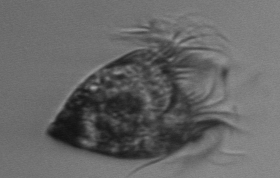
Label: Pelagostrobilidium